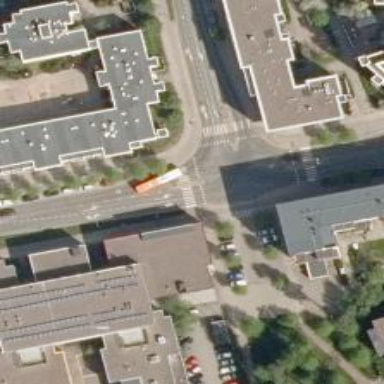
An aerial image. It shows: Uncontrolled road crossing with pedestrian island.